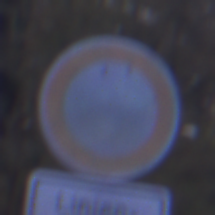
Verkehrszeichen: VerbotFahrzeugeAllerArt
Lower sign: BesondereFahrzeugeUndTransportgueter2
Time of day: Night
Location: Outdoor (Suburban)
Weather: PartlyCloudy
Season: NotSpecified
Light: Artificial